What's the difference between 2 images?
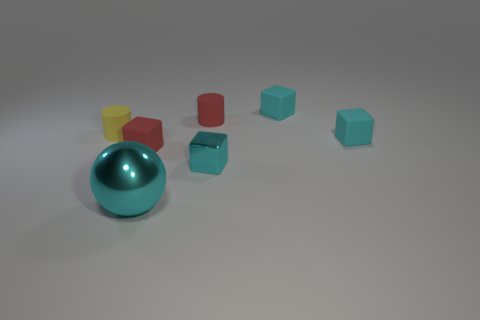
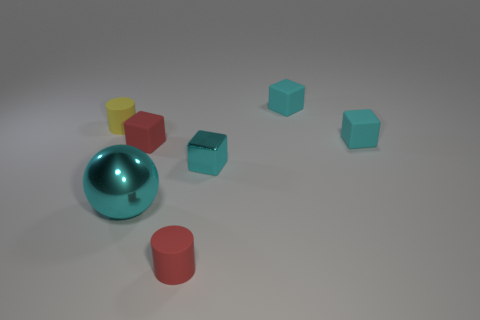
the small red rubber cylinder on the right side of the big shiny object moved
the tiny red matte cylinder changed its location
the red cylinder is in a different location
the tiny red matte cylinder to the right of the large ball moved
the tiny red rubber cylinder on the right side of the tiny red cube is in a different location